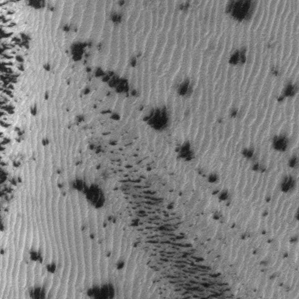
Label: frost